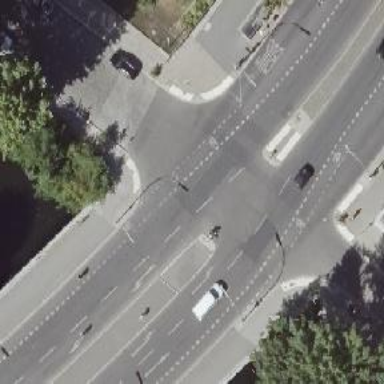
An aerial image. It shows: Traffic island located on footway.